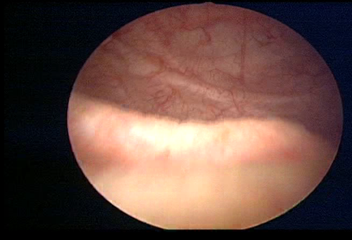
Modality: WLC
Class: Normal mucosa
Bladder cancer association: No